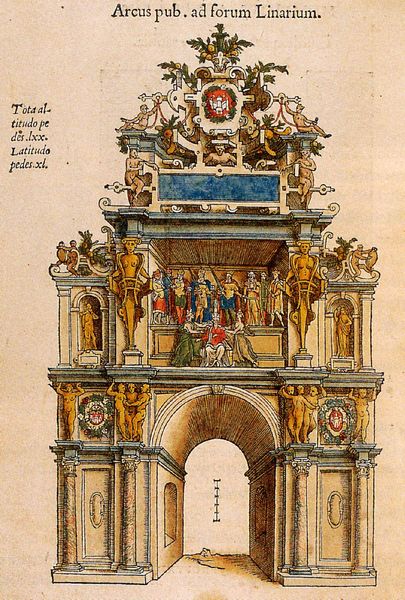
Titel: Holzschnitt zu einem Triumphbogen; zum Anlass des Einzugs König Phillipps II. von Spanien am 10. September 1549 in Antwerpen
Künstler: Pieter Coecke van Aelst
Institution: Madrid, Biblioteca Nacional
Schlagwörter: blau, säulen, zeichnung, rot, gold, relief, schrift, ansicht, bogen, studie, farbe, figuren, rundbogen, tor, entwurf, kranz, wappen, triumph, statuen, büsten, triumpfbogen, triumphbogen, latein, arcus